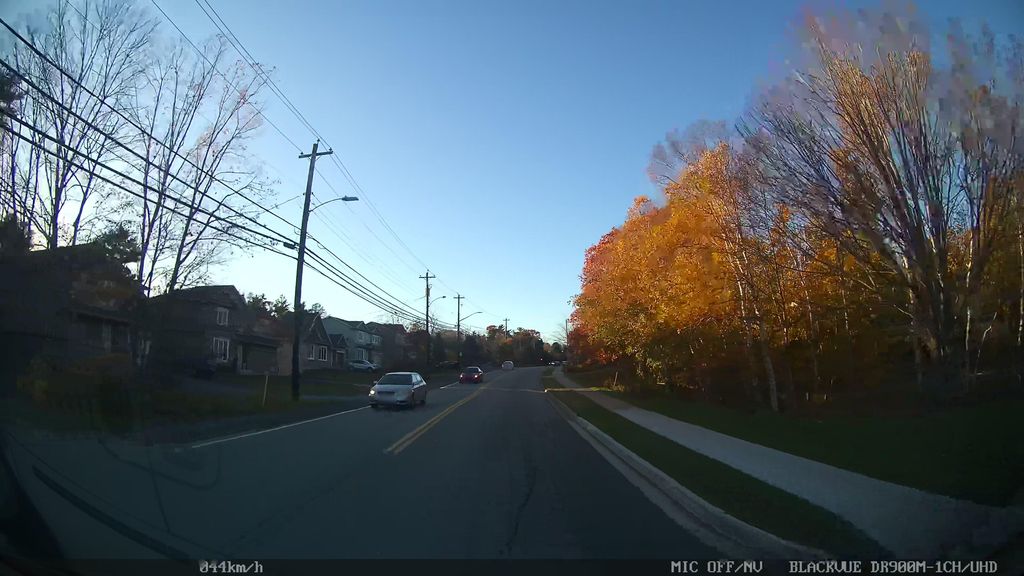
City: halifax